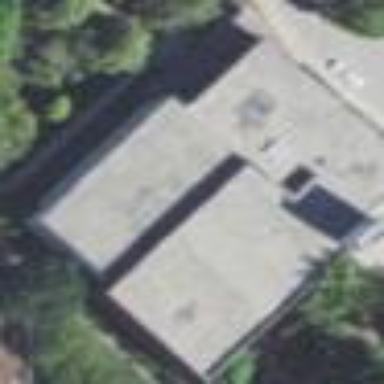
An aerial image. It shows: Sports center building.